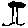
Label: tree